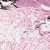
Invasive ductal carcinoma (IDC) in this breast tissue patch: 0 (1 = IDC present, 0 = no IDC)